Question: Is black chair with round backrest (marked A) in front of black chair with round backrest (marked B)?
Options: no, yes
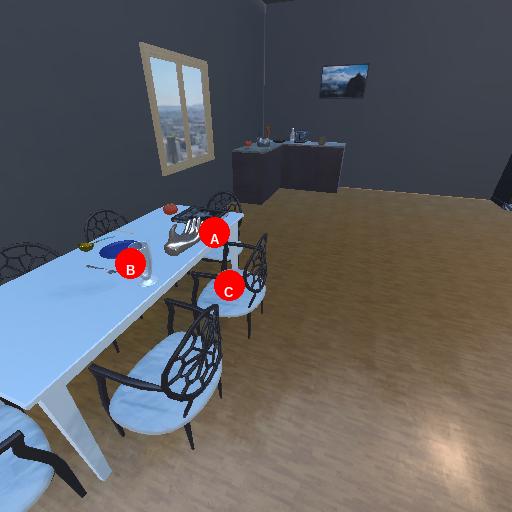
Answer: no